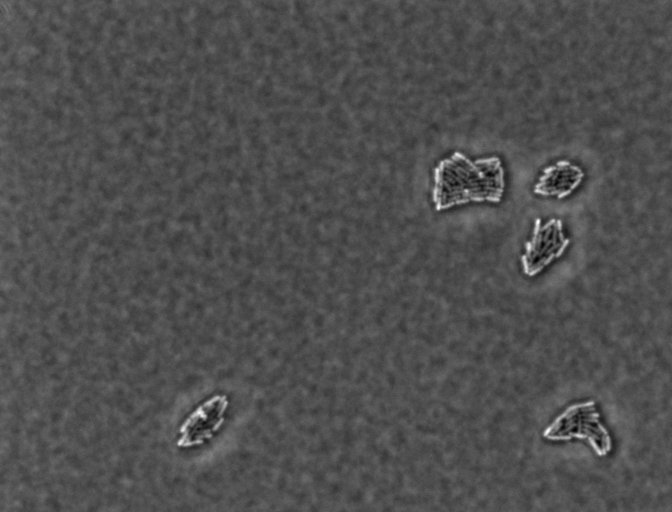
Escherichia coli 1612